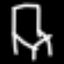
Label: chair